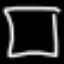
Label: square